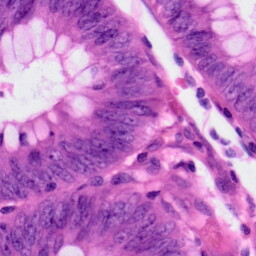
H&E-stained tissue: Colon